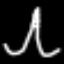
Label: The Eiffel Tower